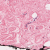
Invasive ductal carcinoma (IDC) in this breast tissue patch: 0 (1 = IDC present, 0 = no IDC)